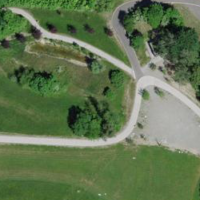
EUNIS habitat code: 53
Species observed at this site:
Corvus corone
Cyanistes caeruleus
Emberiza citrinella
Dendrocopos major
Dipsacus fullonum
Fringilla coelebs
Sylvia atricapilla
Turdus merula
Phaneroptera falcata
Dianthus armeria
Pseudochorthippus parallelus
Parus major
Pica pica
Falco tinnunculus
Conocephalus fuscus